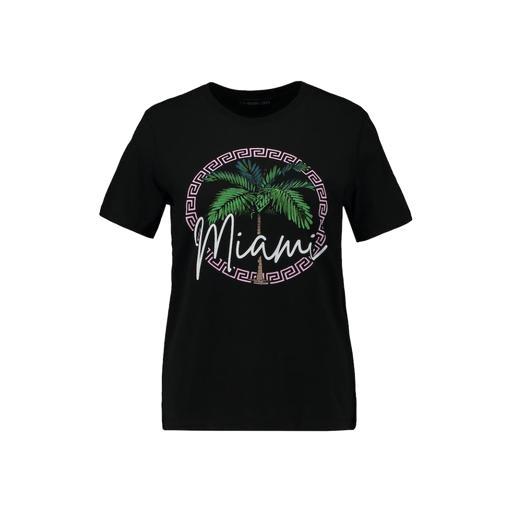
black plus size printed t-shirt only macy, black geo-print t-shirt only macy, white miami shirt, white background